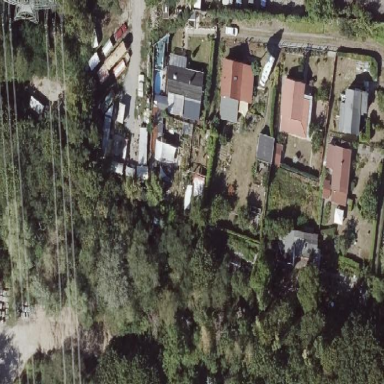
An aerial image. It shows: Fence surrounding allotments.